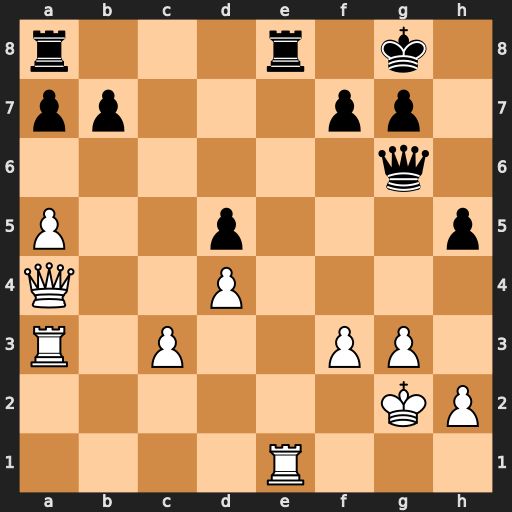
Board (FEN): r3r1k1/pp3pp1/6q1/P2p3p/Q2P4/R1P2PP1/6KP/4R3
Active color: w
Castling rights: -
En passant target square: -
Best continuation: Rxe8+ Rxe8 Qxe8+